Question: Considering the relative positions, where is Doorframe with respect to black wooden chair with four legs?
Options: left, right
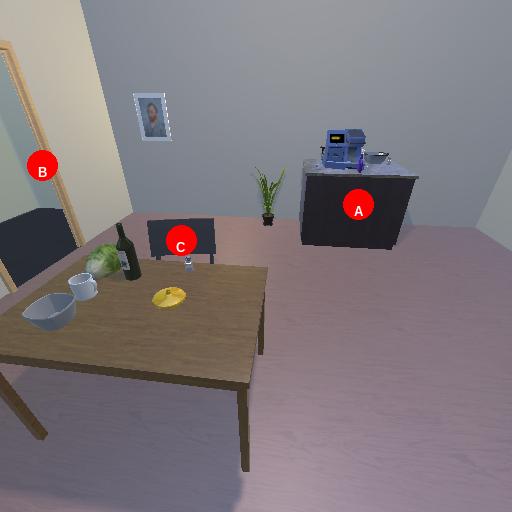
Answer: left